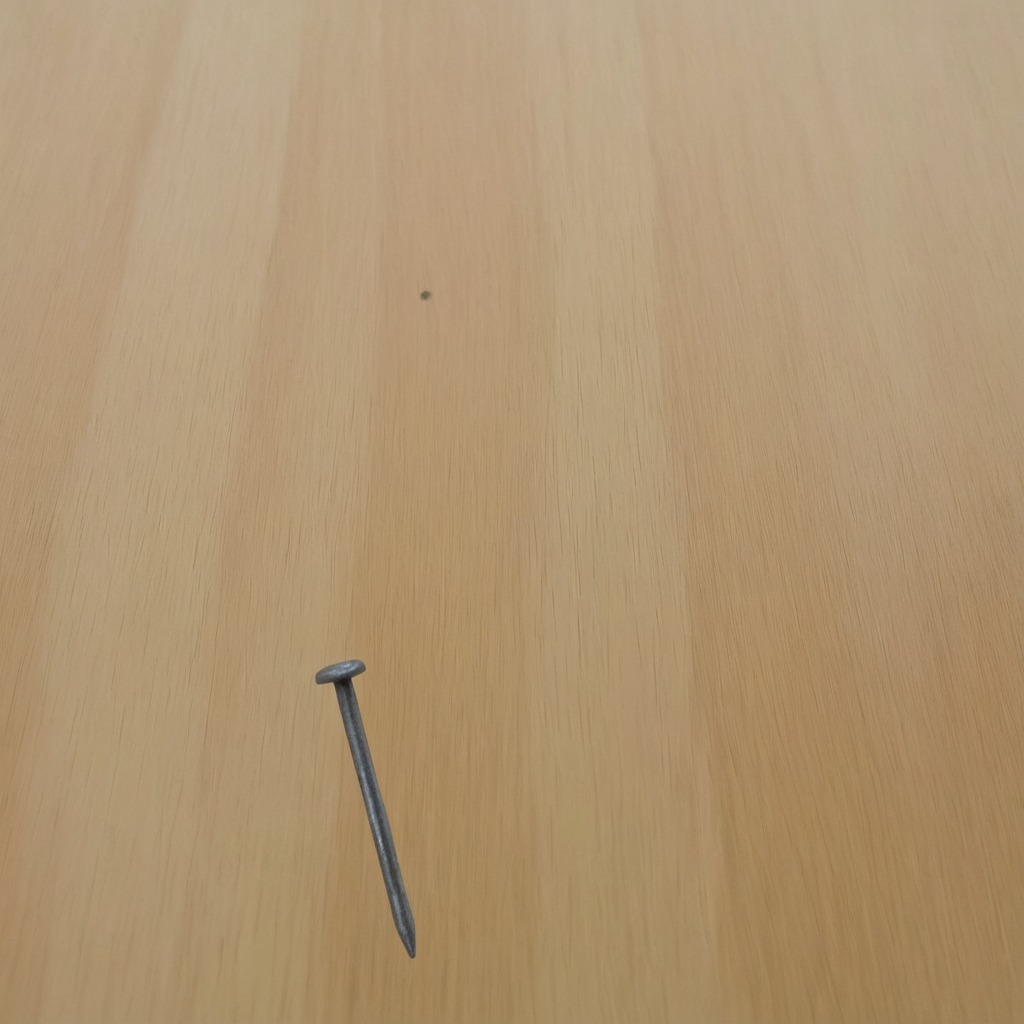
An iron nail lies on the plywood surface.